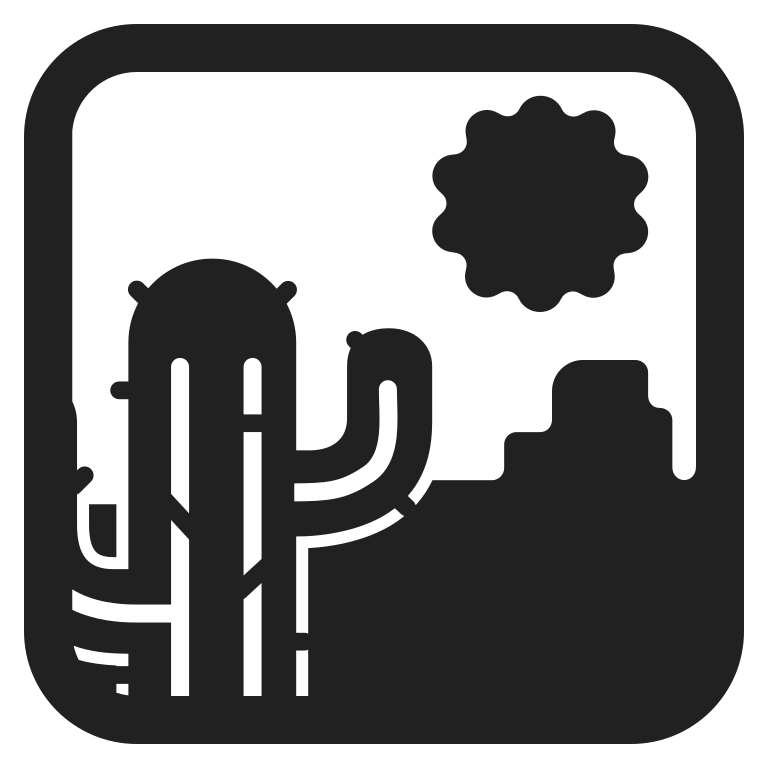
desert high contrast